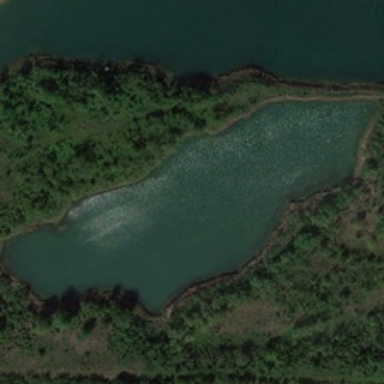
Many green trees are around a pond near an ocean .